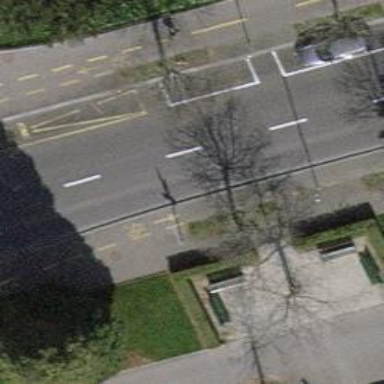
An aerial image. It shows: Avenue of trees.